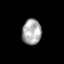
Tissue: skin
Cell type: Epithelial cells
Senescence score: 0.2778
Nuclear area (px): 480
Mean DAPI intensity: 169.95